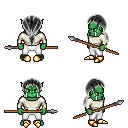
a pixel art fantasy rpg character, male body template, orc, green skin, white long-sleeve shirt, white pants, gray ponytail hairstyle, bracelets, gold boots, spear, four views (front, back, left, right), 2x2 character sprite sheet, small pixel art, hard edges, no anti-aliasing